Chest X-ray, PA view. Patient: 51 years old, sex M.
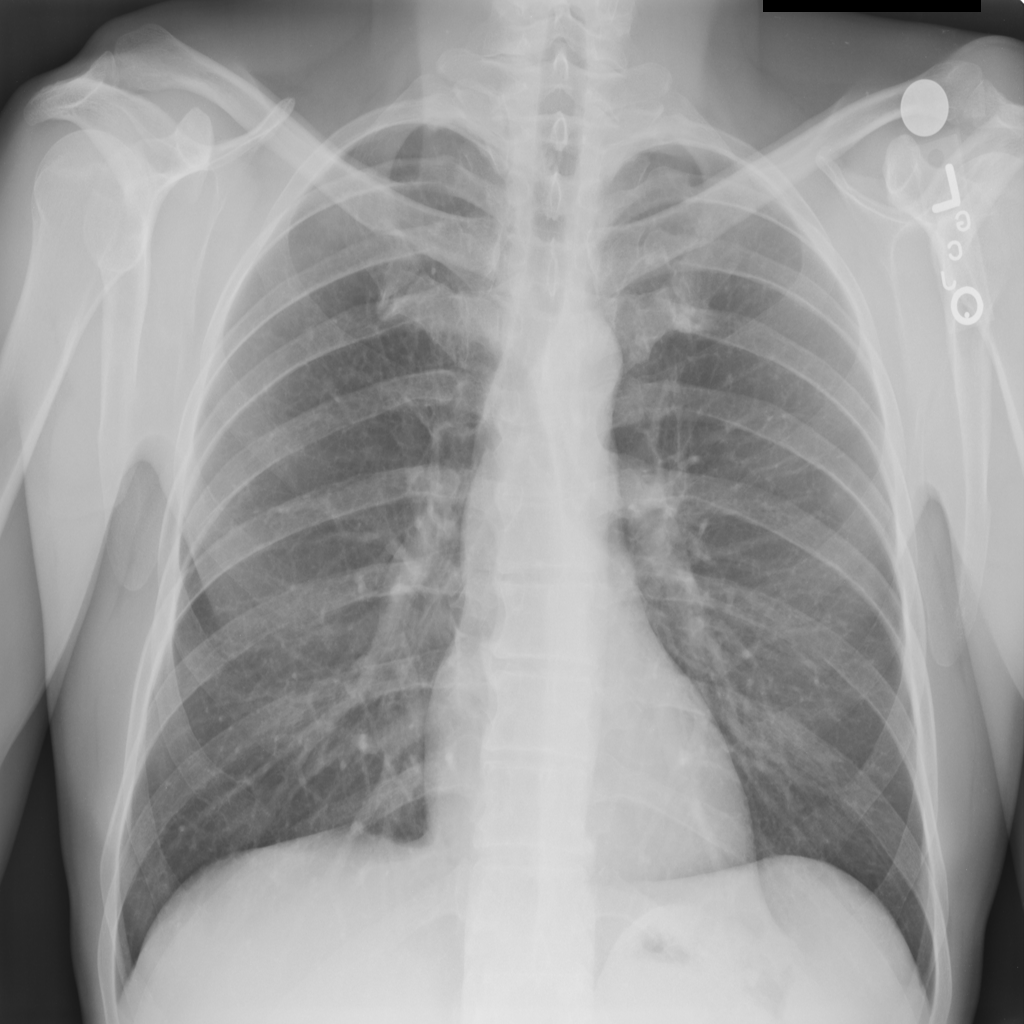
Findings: No Finding